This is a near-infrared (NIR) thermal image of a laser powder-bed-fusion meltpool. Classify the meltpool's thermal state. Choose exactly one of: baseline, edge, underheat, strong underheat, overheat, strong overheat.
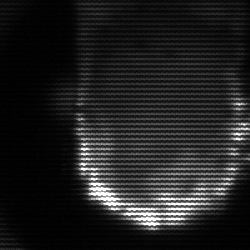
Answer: baseline